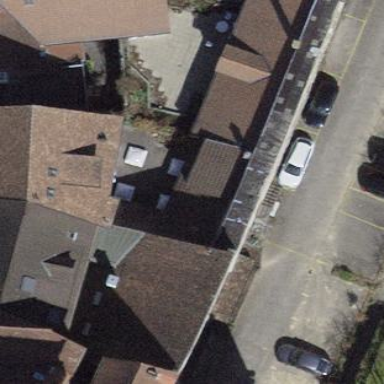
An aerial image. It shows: Building with tiled roof.